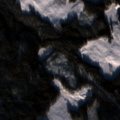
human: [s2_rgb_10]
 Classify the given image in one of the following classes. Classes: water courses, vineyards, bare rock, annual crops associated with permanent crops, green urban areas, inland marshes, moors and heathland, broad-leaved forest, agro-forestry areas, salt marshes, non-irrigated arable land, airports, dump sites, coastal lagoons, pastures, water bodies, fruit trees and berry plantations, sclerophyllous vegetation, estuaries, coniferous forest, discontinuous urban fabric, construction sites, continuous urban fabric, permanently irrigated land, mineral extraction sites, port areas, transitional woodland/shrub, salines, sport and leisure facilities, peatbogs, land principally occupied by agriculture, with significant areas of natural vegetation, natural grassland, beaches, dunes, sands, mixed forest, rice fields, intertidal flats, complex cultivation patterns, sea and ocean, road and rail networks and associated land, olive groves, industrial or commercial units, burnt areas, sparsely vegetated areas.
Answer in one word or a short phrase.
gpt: coniferous forest